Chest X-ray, AP view. Patient: 27 years old, sex F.
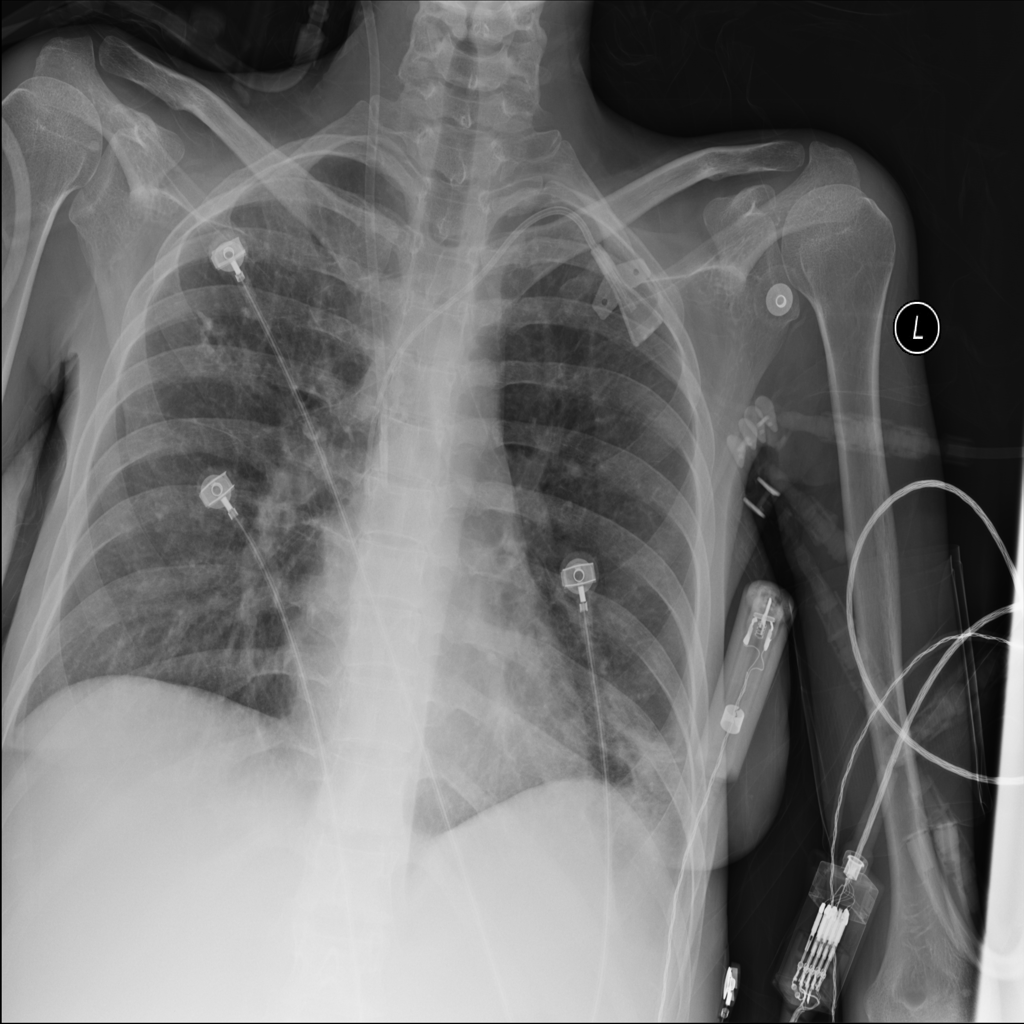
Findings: Consolidation, Mass